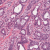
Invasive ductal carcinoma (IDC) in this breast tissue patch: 1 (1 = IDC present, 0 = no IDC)